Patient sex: M
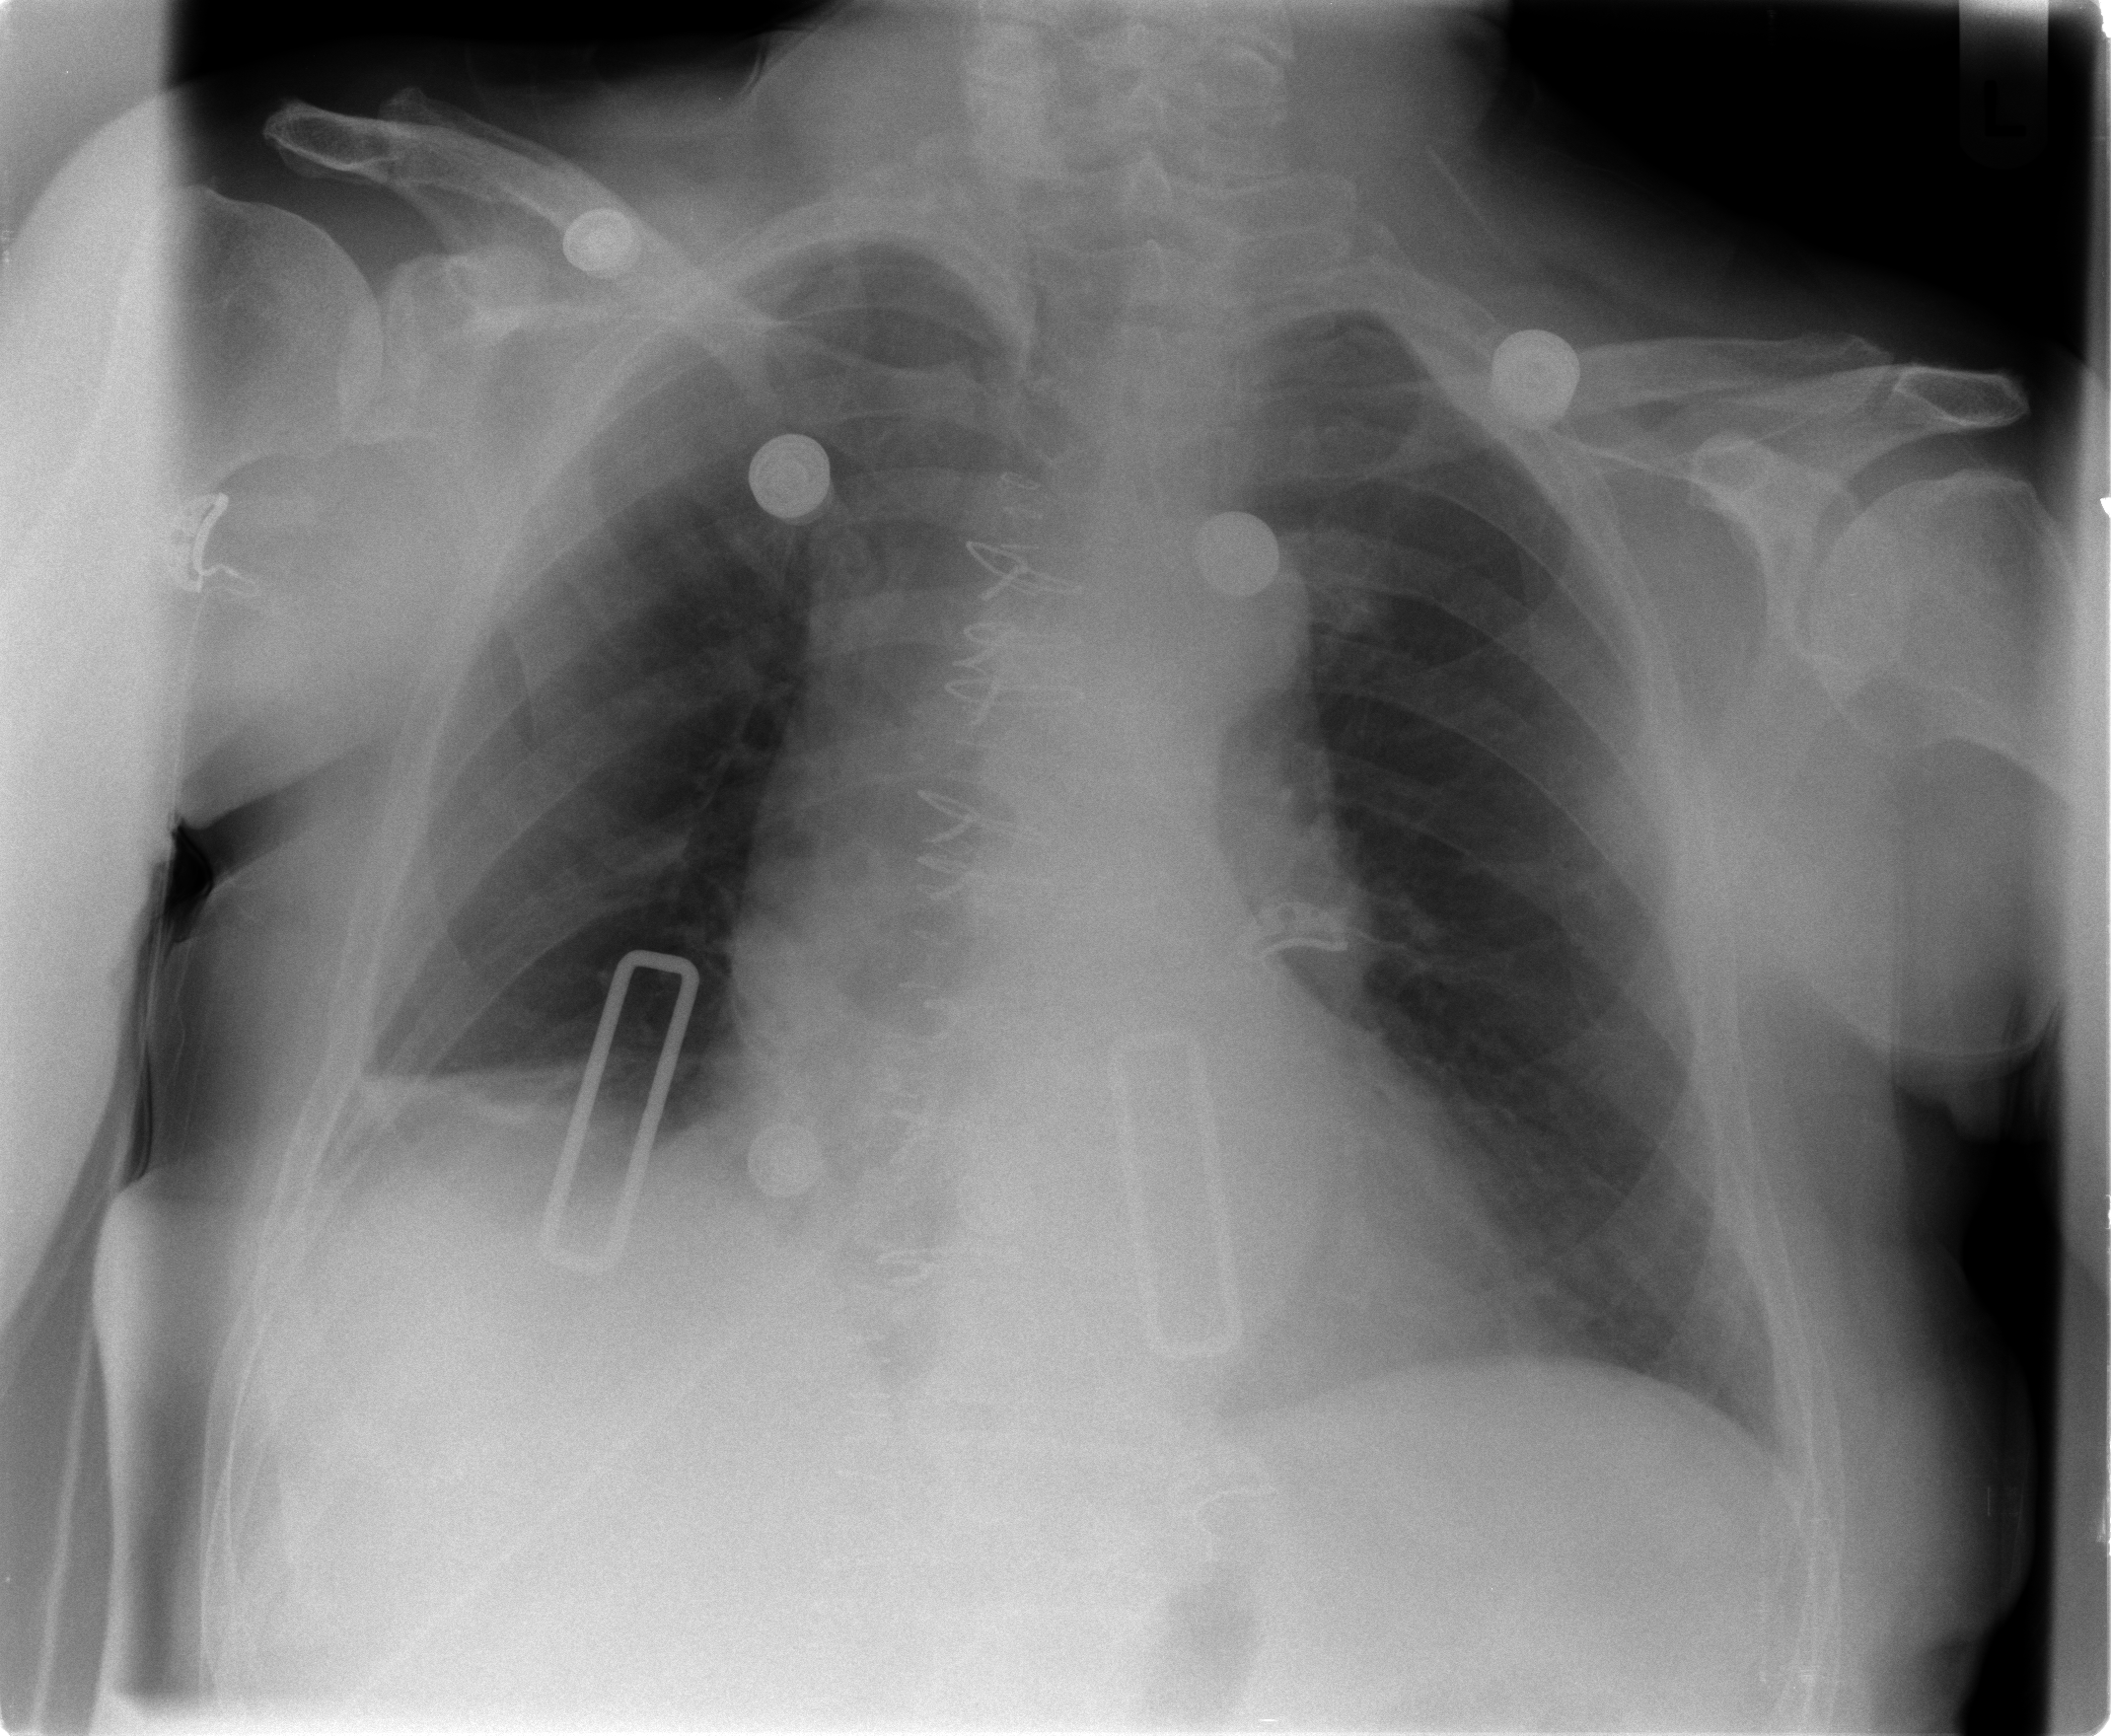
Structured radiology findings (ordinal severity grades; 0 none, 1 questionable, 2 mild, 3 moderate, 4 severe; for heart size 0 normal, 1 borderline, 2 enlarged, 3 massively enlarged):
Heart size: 1
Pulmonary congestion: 0
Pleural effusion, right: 1
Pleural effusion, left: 0
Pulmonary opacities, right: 0
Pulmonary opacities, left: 0
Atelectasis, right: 2
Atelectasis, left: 0